Field crop: maize
Growth stage: 2
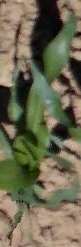
Species: maize